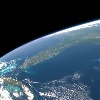
Label: water